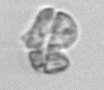
Label: Karenia